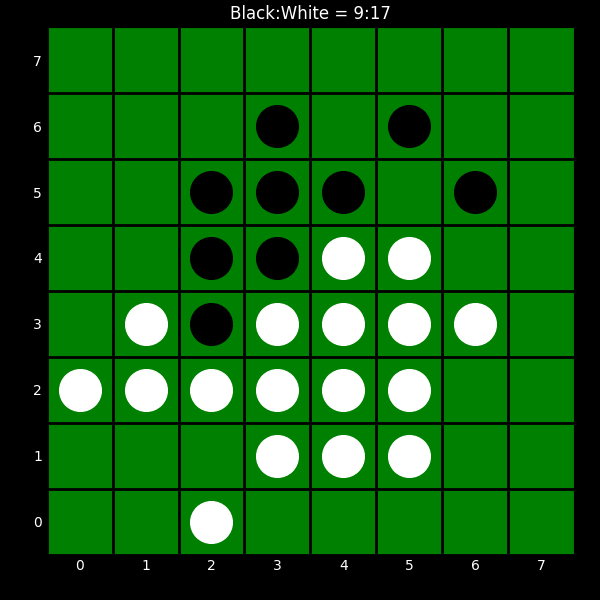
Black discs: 9
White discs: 17